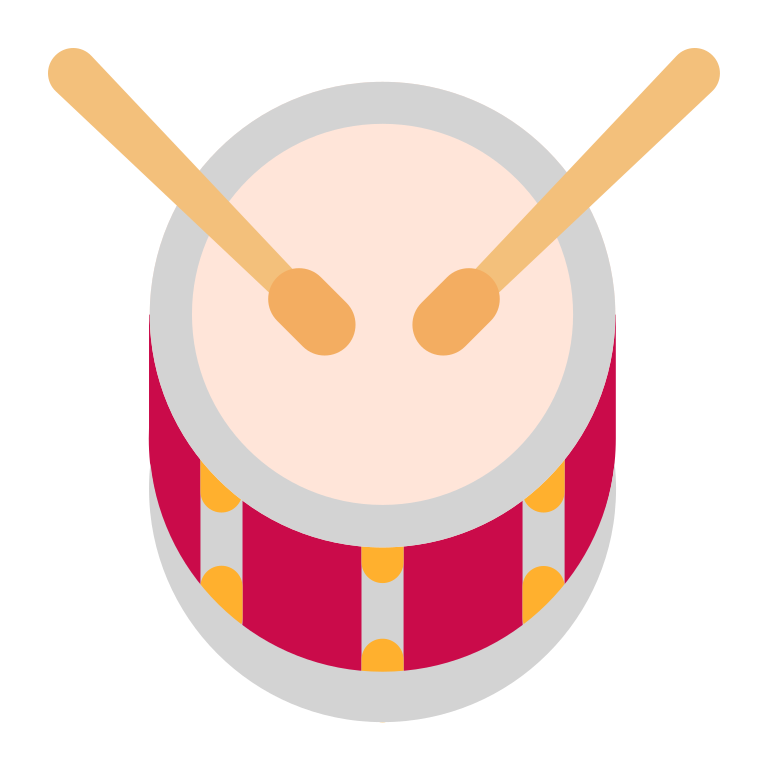
drum flat